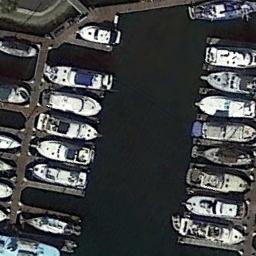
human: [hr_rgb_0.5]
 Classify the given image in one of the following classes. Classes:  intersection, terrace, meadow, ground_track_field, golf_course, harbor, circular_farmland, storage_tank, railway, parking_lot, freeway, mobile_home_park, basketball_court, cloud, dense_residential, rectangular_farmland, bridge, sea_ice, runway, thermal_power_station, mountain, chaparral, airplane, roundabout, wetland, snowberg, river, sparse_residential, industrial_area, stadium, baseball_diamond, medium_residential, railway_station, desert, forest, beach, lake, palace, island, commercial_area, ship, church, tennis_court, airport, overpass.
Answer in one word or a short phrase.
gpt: harbor